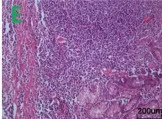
(E) Hematoxylin-eosin staining x 200.
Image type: pathology (h&e)